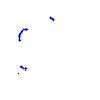
Particle: pion